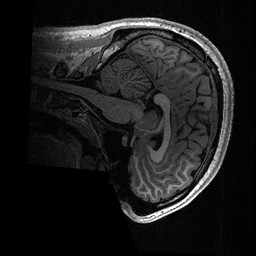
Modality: T1w
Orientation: sagittal
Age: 20
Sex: male
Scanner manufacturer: ge
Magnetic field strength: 3 T
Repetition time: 0.006952 s
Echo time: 0.00292 s